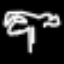
Label: palm tree